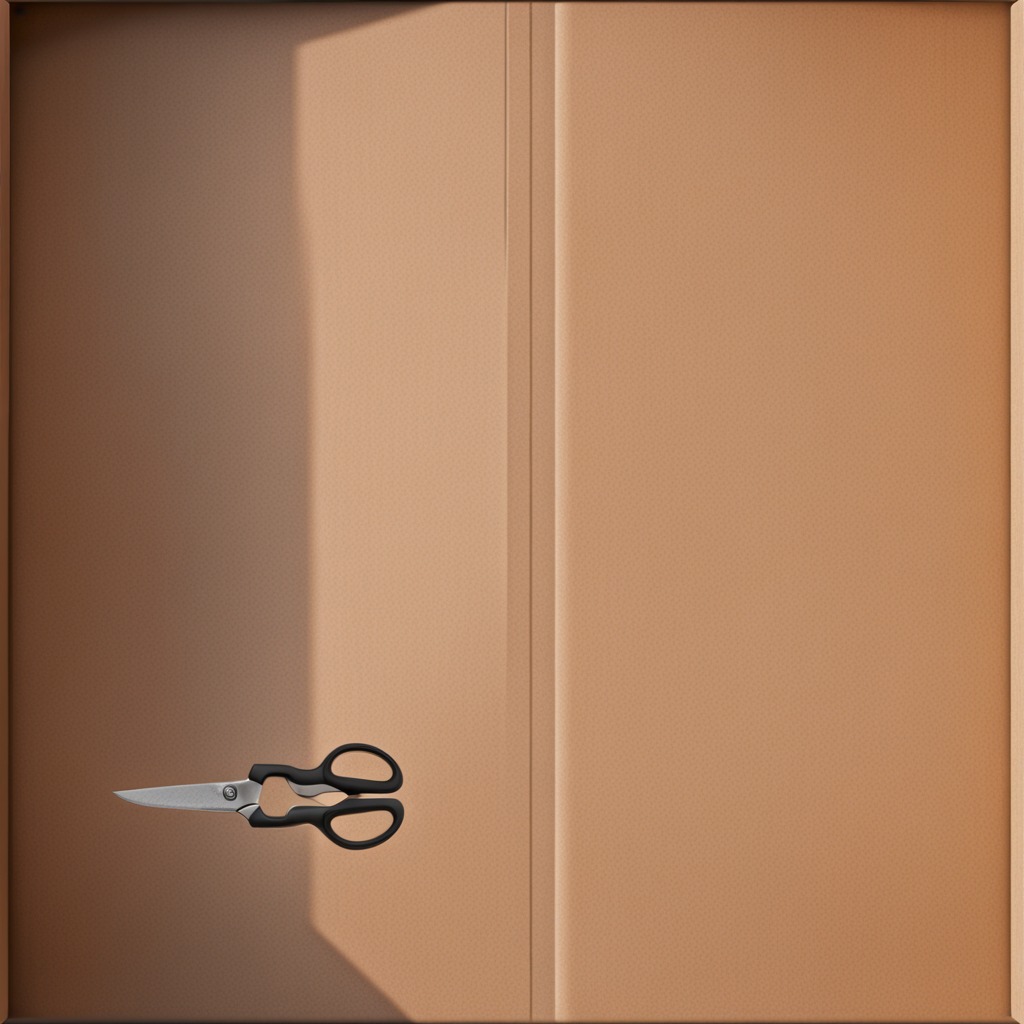
A scissor lying on a clean dry cardboard box surface in an outdoor workshop during daytime bright natural light soft shadows slightly creased but